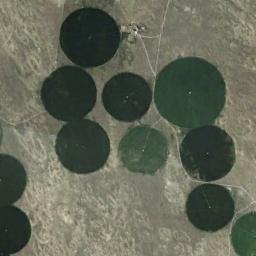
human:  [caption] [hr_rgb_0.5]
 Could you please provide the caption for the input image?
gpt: Several dark green circular farmlands with different radii are on the wasteland .

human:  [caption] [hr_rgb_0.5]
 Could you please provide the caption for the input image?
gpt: Most round fields are green .

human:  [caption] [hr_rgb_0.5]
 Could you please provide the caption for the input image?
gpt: Some green circle farmland are in the bare land .

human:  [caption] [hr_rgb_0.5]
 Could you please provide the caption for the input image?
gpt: Dozens of neatly arranged circular farmlands with dark green and light green, .

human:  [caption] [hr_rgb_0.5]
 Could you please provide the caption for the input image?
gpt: There are some green circular farmlands of different sizes .